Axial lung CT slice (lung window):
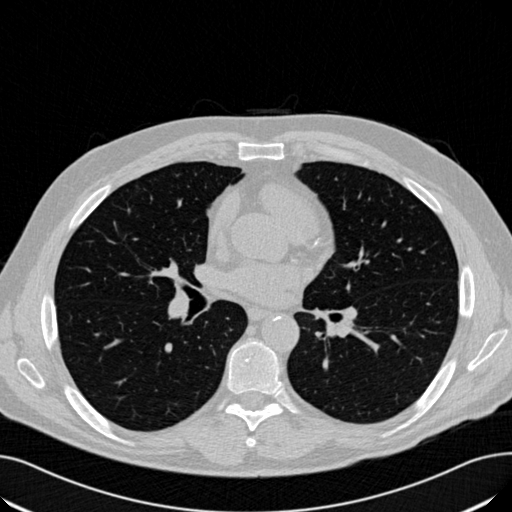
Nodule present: no